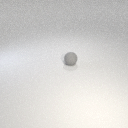
small gray rubber sphere